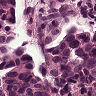
Metastatic tissue present: yes